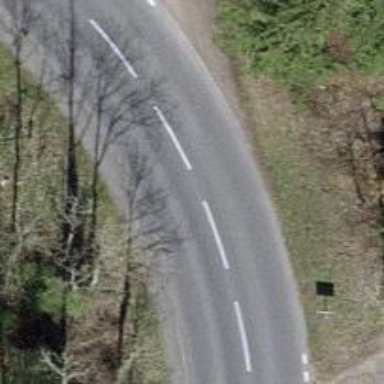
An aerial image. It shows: Tertiary road.